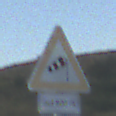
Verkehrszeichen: SeitenwindVonRechts
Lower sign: LaengeEinerStrecke5
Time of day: SunriseSunset
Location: Outdoor (RoadRail)
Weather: PartlyCloudy
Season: NotSpecified
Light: Natural